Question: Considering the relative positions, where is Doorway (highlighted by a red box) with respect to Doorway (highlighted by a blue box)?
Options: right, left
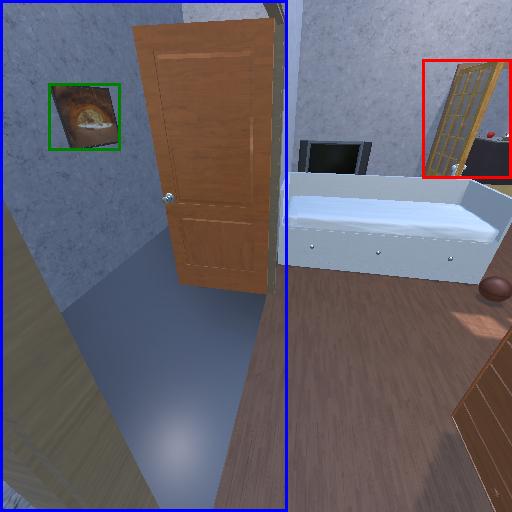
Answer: right